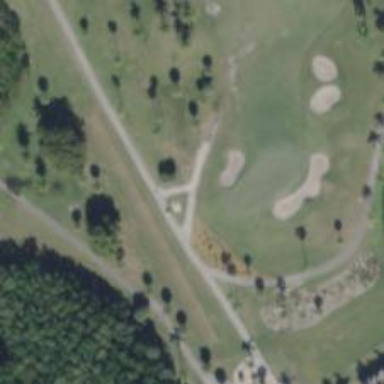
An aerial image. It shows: Service road designated as golf cart path.